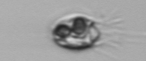
Label: Balanion